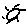
Label: sun